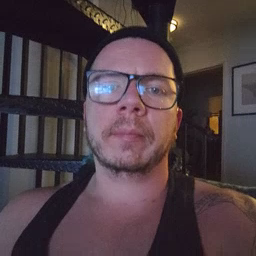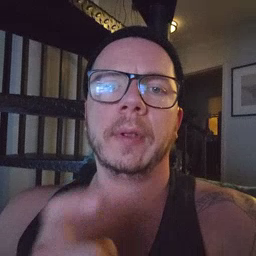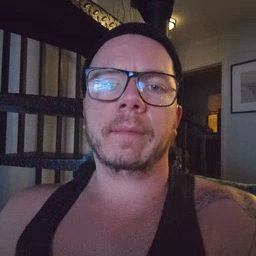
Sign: gift